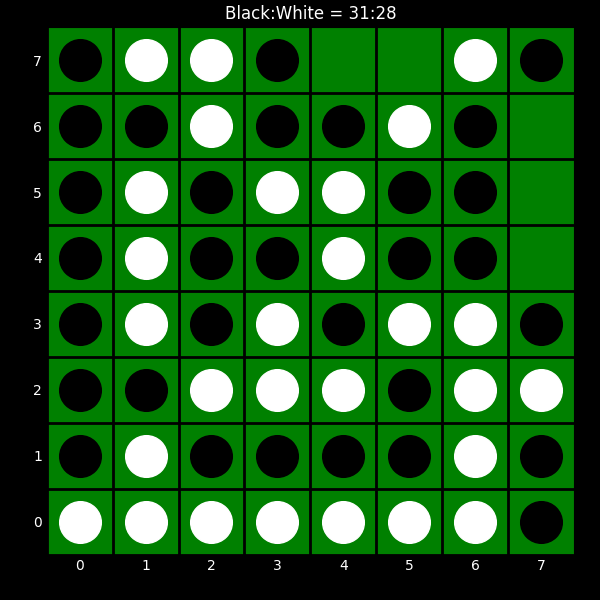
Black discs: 31
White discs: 28